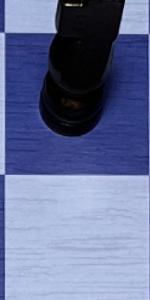
Label: Empty